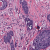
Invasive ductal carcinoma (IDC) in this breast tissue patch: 0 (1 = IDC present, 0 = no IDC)